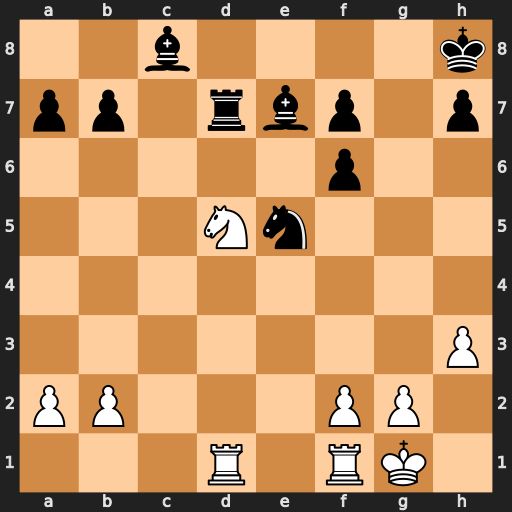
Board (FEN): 2b4k/pp1rbp1p/5p2/3Nn3/8/7P/PP3PP1/3R1RK1
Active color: w
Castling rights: -
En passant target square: -
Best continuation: Nxe7 Rxe7 Rd8+